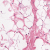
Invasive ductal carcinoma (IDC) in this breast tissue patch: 0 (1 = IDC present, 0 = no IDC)